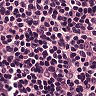
Metastatic tissue present: no